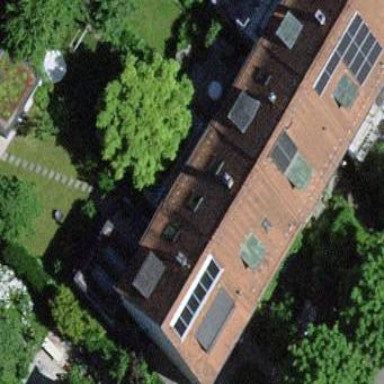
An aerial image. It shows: Terrace building.